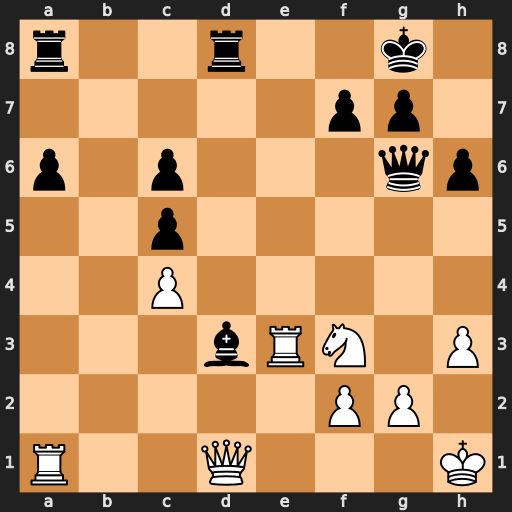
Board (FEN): r2r2k1/5pp1/p1p3qp/2p5/2P5/3bRN1P/5PP1/R2Q3K
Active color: w
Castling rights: -
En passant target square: -
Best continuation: Ne5